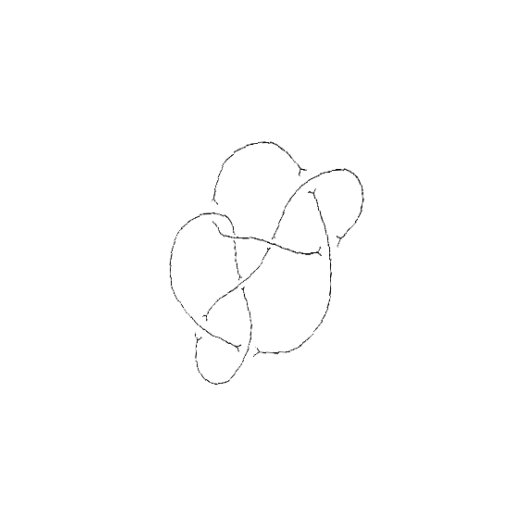
Crossing number: 8